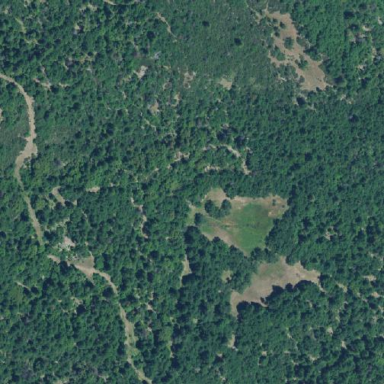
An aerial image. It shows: Forest area.